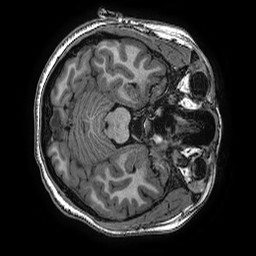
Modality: T1w
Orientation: axial
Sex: female
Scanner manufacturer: ge
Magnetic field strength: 3 T
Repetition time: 0.0077 s
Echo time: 0.003436 s